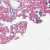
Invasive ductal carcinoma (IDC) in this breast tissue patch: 0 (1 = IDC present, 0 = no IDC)